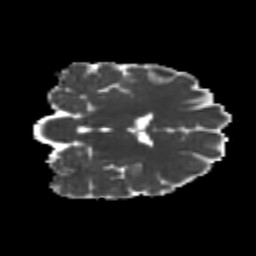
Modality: MD
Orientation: coronal
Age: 21
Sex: female
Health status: healthy
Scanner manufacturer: philips
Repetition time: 7.384 s
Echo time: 0.08599 s